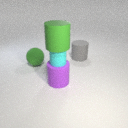
large gray rubber cylinder behind large green rubber sphere